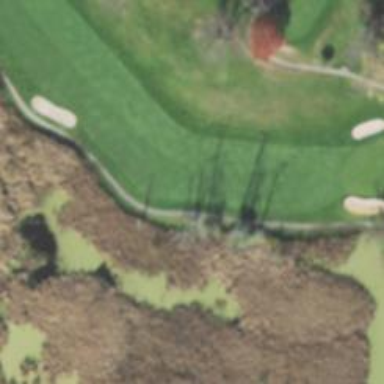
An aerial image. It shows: Golf hole.